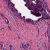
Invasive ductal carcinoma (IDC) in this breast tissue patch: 1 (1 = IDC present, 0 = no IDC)